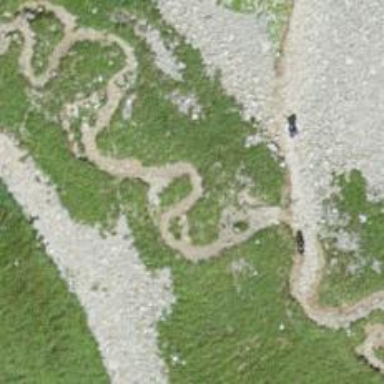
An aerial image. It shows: Path.